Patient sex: M
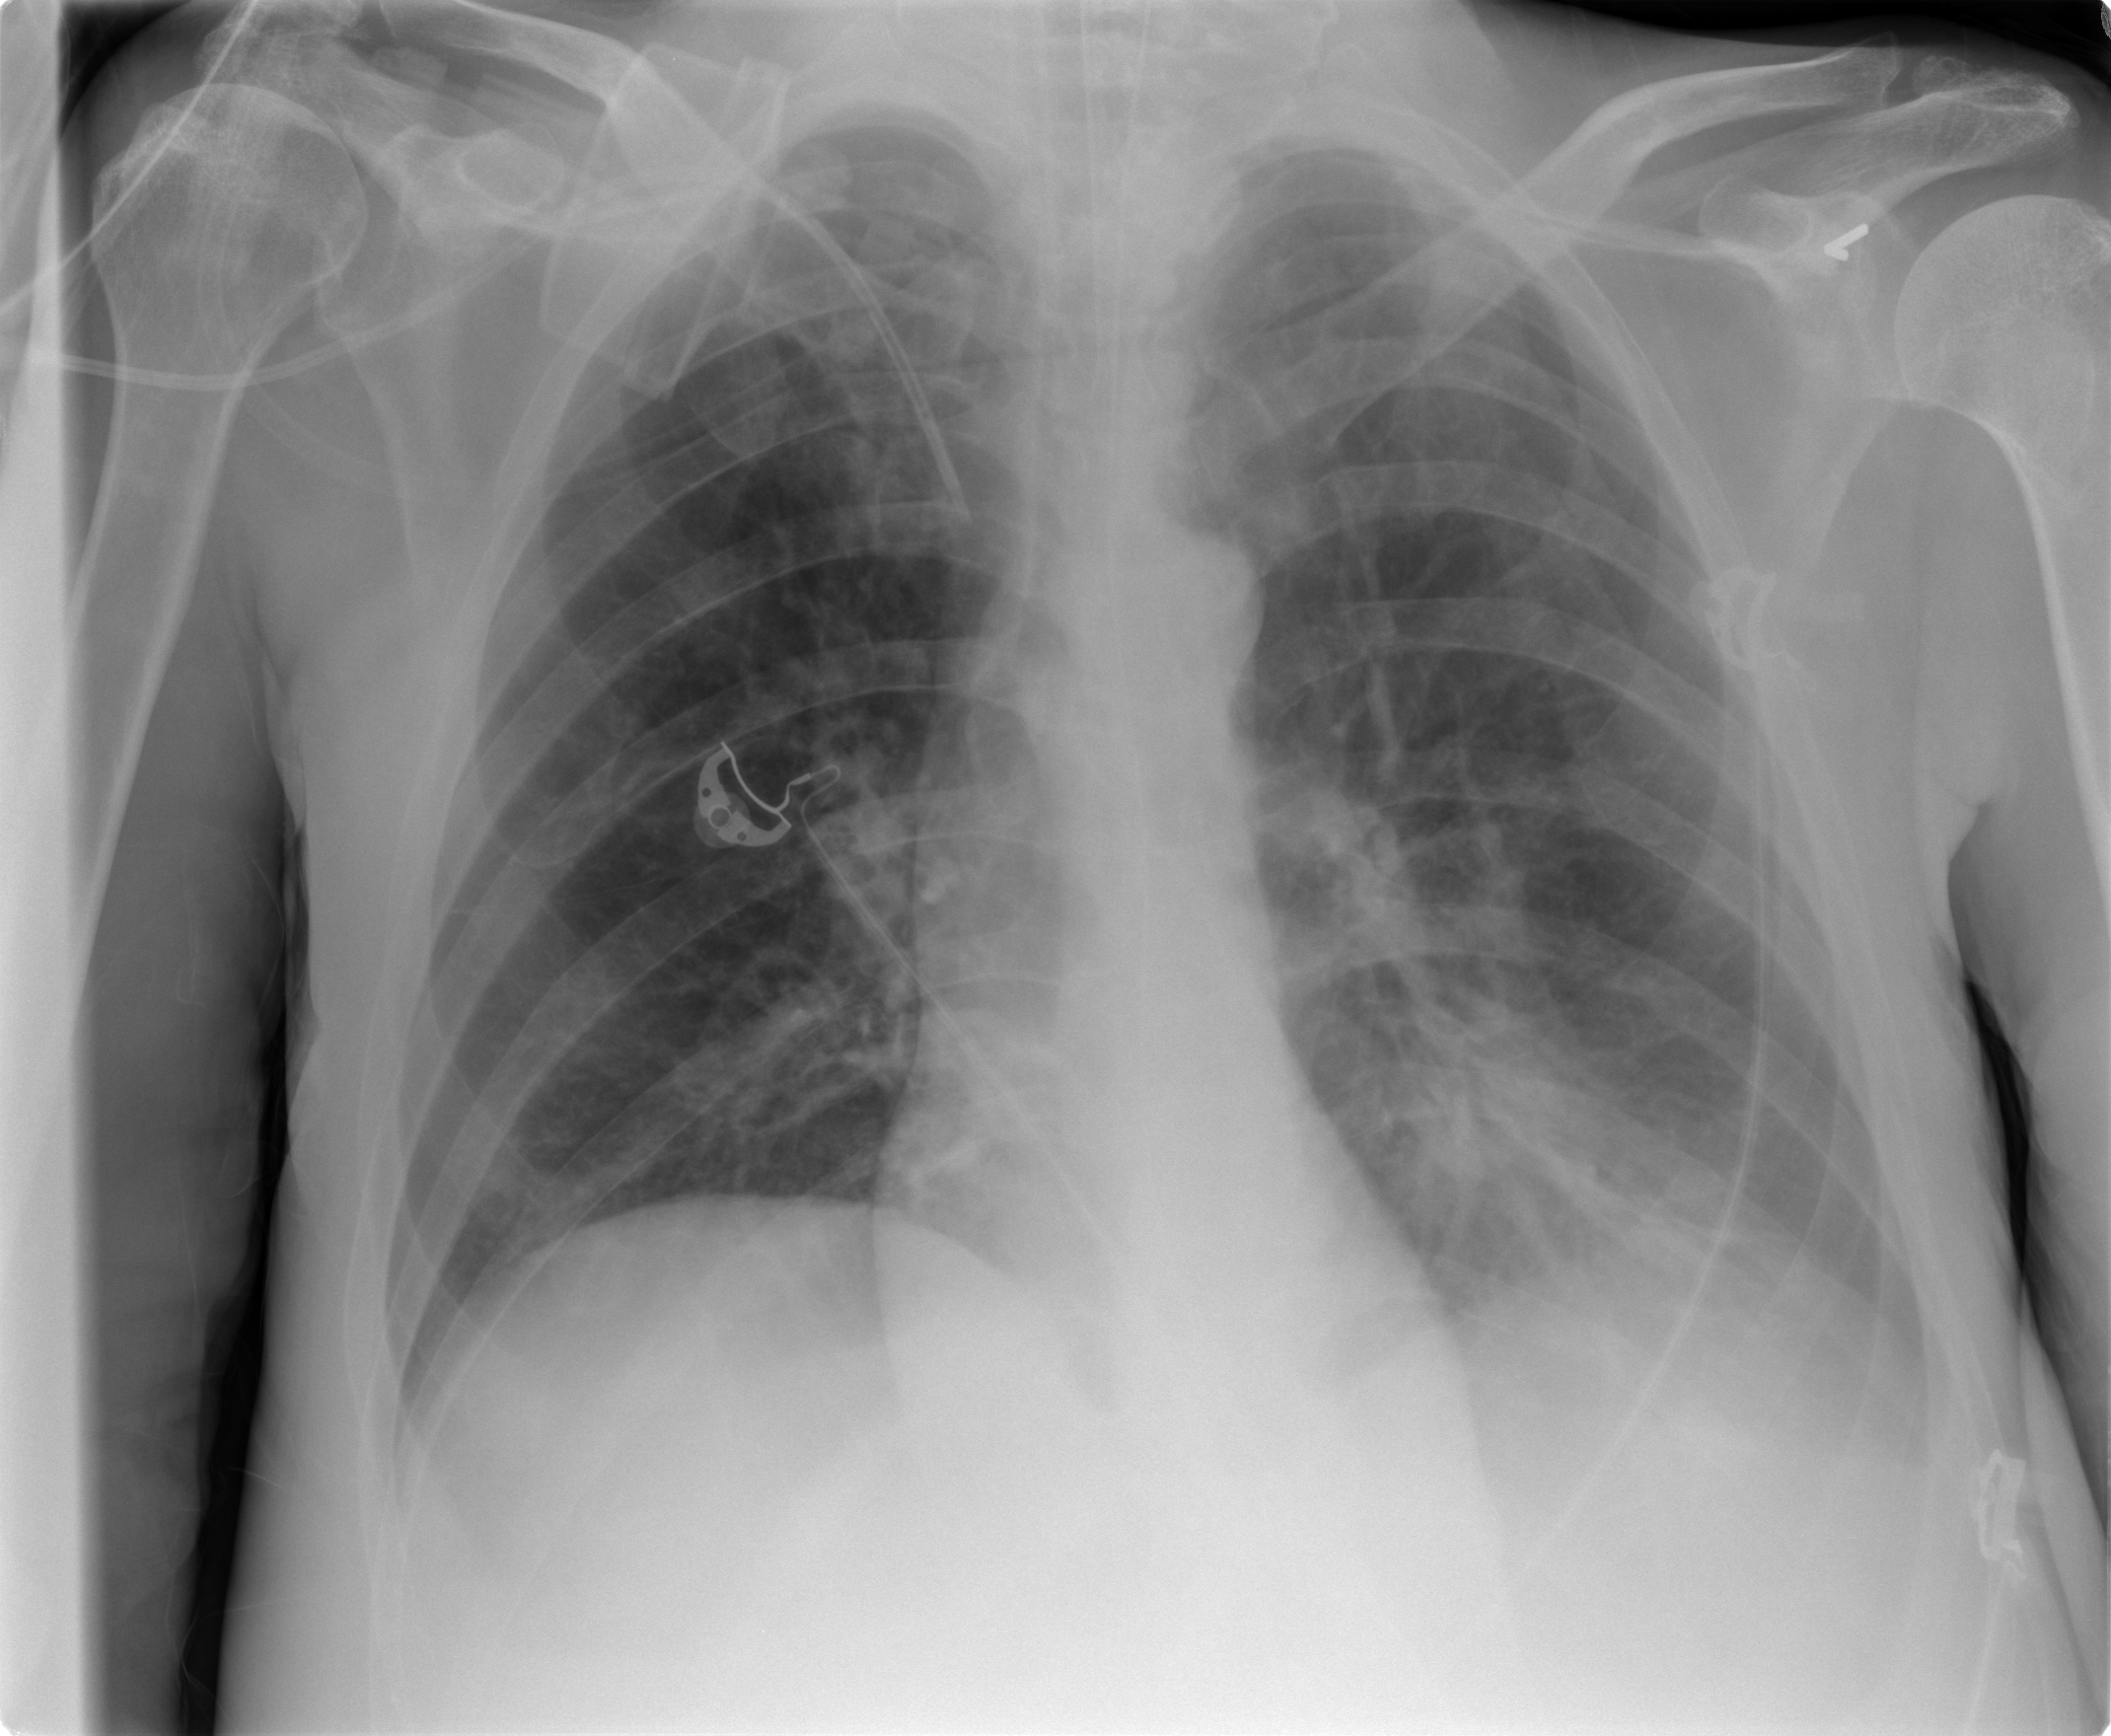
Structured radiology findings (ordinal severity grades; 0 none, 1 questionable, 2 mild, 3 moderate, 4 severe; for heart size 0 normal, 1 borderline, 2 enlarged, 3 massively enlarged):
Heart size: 0
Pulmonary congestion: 2
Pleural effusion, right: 0
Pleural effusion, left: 2
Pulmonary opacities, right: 0
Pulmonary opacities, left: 1
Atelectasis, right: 2
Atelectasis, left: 2